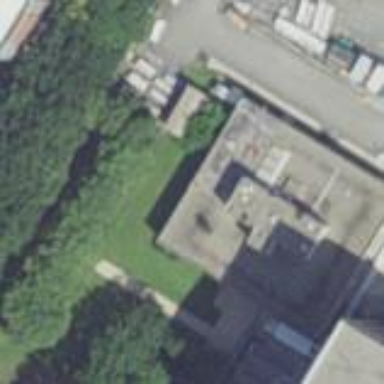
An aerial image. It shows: Government building.